Question: I have the following program which has some very strange and unwanted behavior when it runs. Its supposed to have two buttons, "Start" and "Stop, but when I click "Start" another button shows up right below "Start". Here's a print screen of what I'm talking about:

What am I doing wrong and how do I fix this ugly problem?
Here's the code:
'''
import javax.swing.*;
import java.awt.*;
import java.awt.event.*;
import java.util.Random;
public class TwoButtonsTest {
JFrame frame;
Timer timer;
boolean isClicked;
public static void main(String[] args) {
TwoButtonsTest test = new TwoButtonsTest();
test.go();
}
public void go() {
frame = new JFrame();
frame.setDefaultCloseOperation(JFrame.EXIT_ON_CLOSE);
frame.setSize(500, 500);
JButton startButton = new JButton("Start");
startButton.addActionListener(new StartListener());
JButton stopButton = new JButton("Stop");
stopButton.addActionListener(new StopListener());
final DrawPanel myDraw = new DrawPanel();
frame.getContentPane().add(BorderLayout.CENTER, myDraw);
frame.getContentPane().add(BorderLayout.NORTH, startButton);
frame.getContentPane().add(BorderLayout.SOUTH, stopButton);
frame.setVisible(true);
timer = new Timer(50, new ActionListener() {
@Override
public void actionPerformed(ActionEvent ae) {
myDraw.repaint();
}
});
}
class StartListener implements ActionListener {
public void actionPerformed(ActionEvent e) {
//needs to be implemented
if(!isClicked) {
}
isClicked = true;
timer.start();
}
}
class StopListener implements ActionListener {
public void actionPerformed(ActionEvent e) {
//needs to be implemented
timer.stop();
isClicked = false;
}
}
class DrawPanel extends JPanel {
public void paintComponent(Graphics g) {
int red = (int)(Math.random()*256);
int blue = (int)(Math.random()*256);
int green = (int)(Math.random()*256);
g.setColor(new Color(red, blue, green));
Random rand = new Random();
// following 4 lines make sure the rect stays within the frame
int ht = rand.nextInt(getHeight());
int wd = rand.nextInt(getWidth());
int x = rand.nextInt(getWidth()-wd);
int y = rand.nextInt(getHeight()-ht);
g.fillRect(x,y,wd,ht);
}
} // close inner class
}
'''
Also I'm trying to get the Start button to do two things. One is to of course start the animation but when the Stop button is pressed and I press Start again, I want it to clean the screen so to speak and start the animation again a new. Any tips on that?
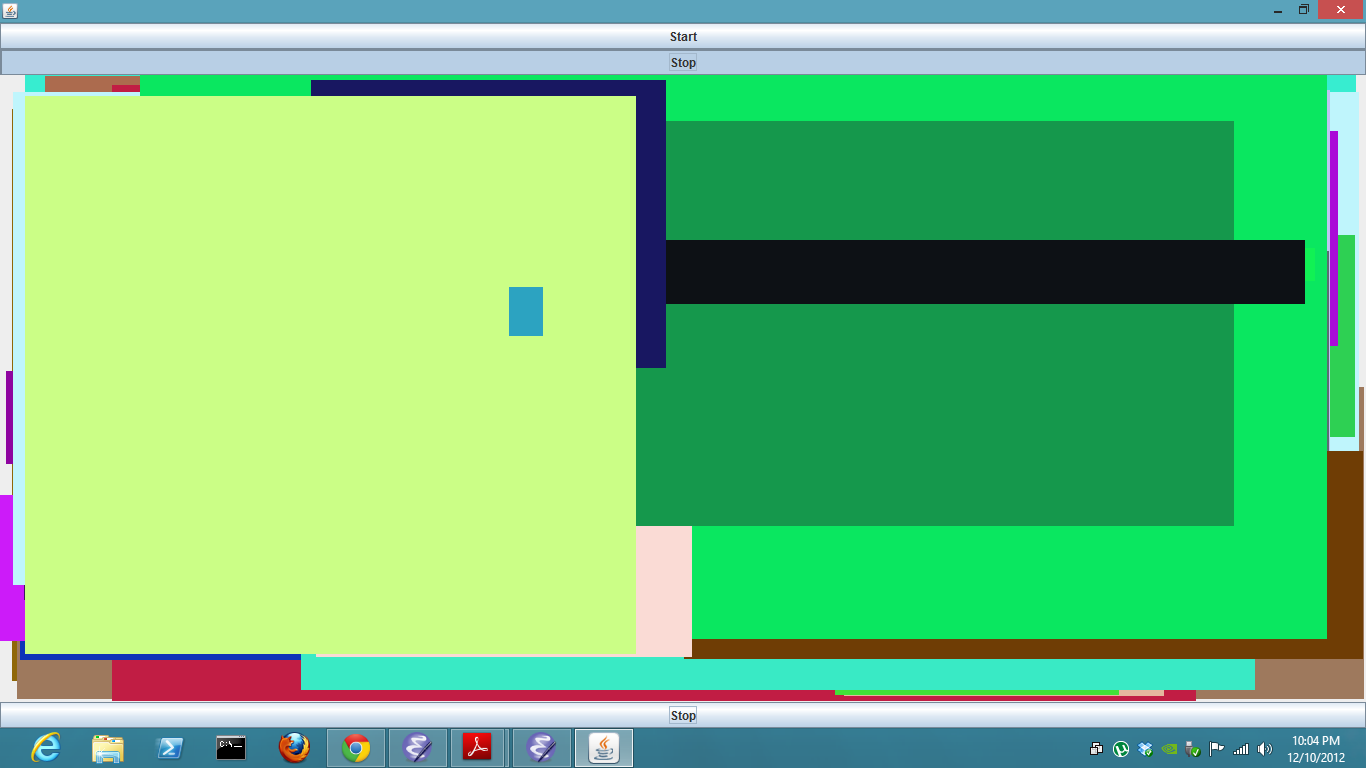
Answer: You do not call 'super.paintComponent(Graphics g)' in overriden 'paintComponent(..)' method which you should in order to honor the and thus the painting of other components.
This call should also be the first call within the method:
'''
@Override
public void paintComponent(Graphics g) {
super.paintComponent(g);
//do painting here
}
'''
A probem might arise that drawings are not persistent. You must than have a way to store drawings and redraw every time. The most common is an 'ArrayList' which will hold objects to be drawn (thus you cann add to the list remove etc), you would than iterate over the list and redraw each object in 'paintComponent'. See my answer <URL> for an example.
- Also please remember to create and manipulate Swing components on <URL> :'''
SwingUtilities.invokeLater(new Runnable() {
@Override
public void run() {
//create UI and components here
}
});
'''
- Dont call 'setSize(..)' on 'JFrame' rather override 'getPreferredSize()' of 'JPanel' and return an appropriate height which fits all components, than call 'JFrame#pack()' before setting 'JFrame' visible (but after adding all components).- No need for 'getContentPane().add(..)' as of Java 6+ 'add(..)' defaults to - Do not re declare 'Random' i.e 'Random r=new Random()' each time 'paintComponent' is called as this will make the distributions of the values less rather initiate it once when class is created and call methods on the instance
Here is the fixed code (with above fixes implemented):

'''
import java.awt.*;
import java.awt.event.*;
import java.util.ArrayList;
import java.util.Random;
import javax.swing.*;
public class TwoButtonsTest {
JFrame frame;
Timer timer;
boolean isClicked;
public static void main(String[] args) {
SwingUtilities.invokeLater(new Runnable() {
@Override
public void run() {
TwoButtonsTest test = new TwoButtonsTest();
test.go();
}
});
}
final DrawPanel myDraw = new DrawPanel();
public void go() {
frame = new JFrame();
frame.setDefaultCloseOperation(JFrame.EXIT_ON_CLOSE);
JButton startButton = new JButton("Start");
startButton.addActionListener(new StartListener());
JButton stopButton = new JButton("Stop");
stopButton.addActionListener(new StopListener());
frame.add(myDraw, BorderLayout.CENTER);
frame.add(startButton, BorderLayout.NORTH);
frame.add(stopButton, BorderLayout.SOUTH);
frame.pack();
frame.setVisible(true);
timer = new Timer(50, new ActionListener() {
@Override
public void actionPerformed(ActionEvent ae) {
myDraw.repaint();
}
});
}
class StartListener implements ActionListener {
@Override
public void actionPerformed(ActionEvent e) {
//needs to be implemented
if (!isClicked) {
}
myDraw.clearRects();
isClicked = true;
timer.start();
}
}
class StopListener implements ActionListener {
public void actionPerformed(ActionEvent e) {
//needs to be implemented
timer.stop();
isClicked = false;
}
}
class DrawPanel extends JPanel {
private ArrayList<MyRectangle> rects = new ArrayList<>();
private Random rand = new Random();
@Override
public void paintComponent(Graphics g) {
super.paintComponent(g);
addRect();
for (MyRectangle r : rects) {
g.setColor(r.getColor());
g.fillRect(r.x, r.y, r.width, r.height);
}
}
@Override
public Dimension getPreferredSize() {
return new Dimension(500, 500);
}
public void clearRects() {
rects.clear();
}
public void addRect() {
// following 4 lines make sure the rect stays within the frame
int ht = rand.nextInt(getHeight());
int wd = rand.nextInt(getWidth());
int x = rand.nextInt(getWidth() - wd);
int y = rand.nextInt(getHeight() - ht);
int red = (int) (Math.random() * 256);
int blue = (int) (Math.random() * 256);
int green = (int) (Math.random() * 256);
rects.add(new MyRectangle(x, y, wd, ht, new Color(red, blue, green)));
}
} // close inner class
}
class MyRectangle extends Rectangle {
Color color;
public MyRectangle(int x, int y, int w, int h, Color c) {
super(x, y, w, h);
this.color = c;
}
public Color getColor() {
return color;
}
}
'''